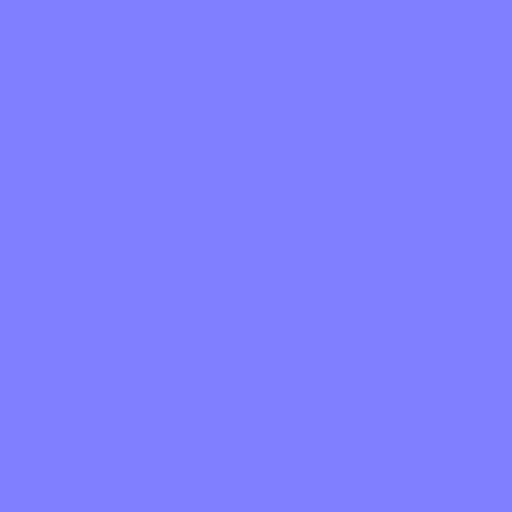
beige floor stone terrazzo